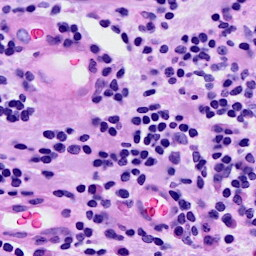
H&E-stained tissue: Breast